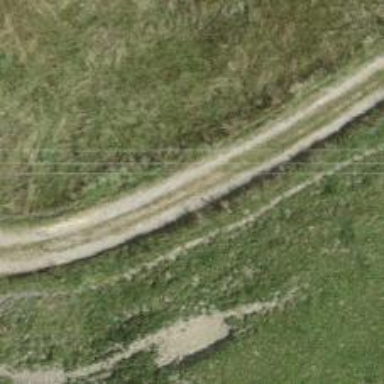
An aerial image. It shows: Track with grade3 tracktype.